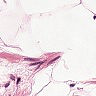
Metastatic tissue present: no